Field crop: maize
Growth stage: 2
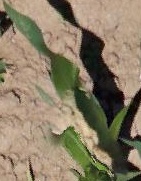
Species: maize